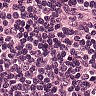
Metastatic tissue present: no